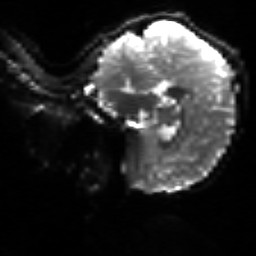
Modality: sbref
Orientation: sagittal
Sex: female
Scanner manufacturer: siemens
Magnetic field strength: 3 T
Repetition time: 5 s
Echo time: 0.071 s